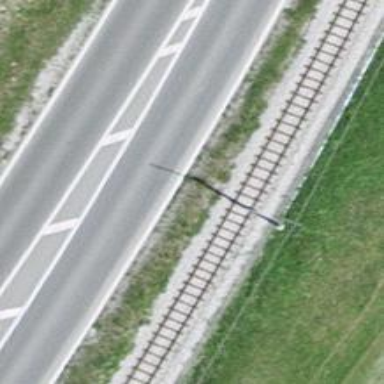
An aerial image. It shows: Narrow-gauge railway track with one electrified contact line.